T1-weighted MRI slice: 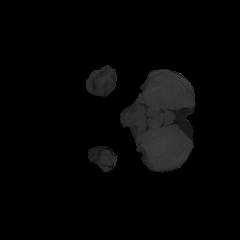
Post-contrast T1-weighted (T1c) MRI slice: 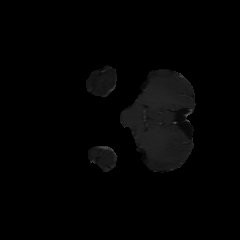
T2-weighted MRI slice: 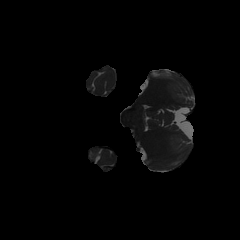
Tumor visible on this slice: no